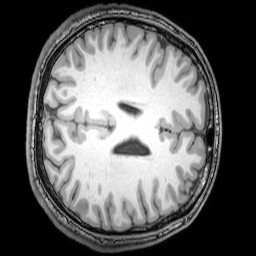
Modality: T1w
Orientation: axial
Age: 22
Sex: male
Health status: healthy
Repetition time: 0.081 s
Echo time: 0.037 s